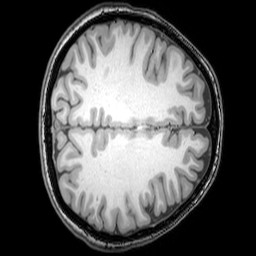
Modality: T1w
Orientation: axial
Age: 22
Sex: female
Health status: healthy
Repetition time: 0.081 s
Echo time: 0.037 s